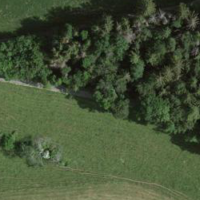
EUNIS habitat code: 41
Species observed at this site:
Stachys alpina
Melittis melissophyllum